Question: It's a real mystery. I created a base class:
### Generator.h
'''
class Generator
{
public:
Generator(int);
Generator();
virtual ~Generator() {};
//more virtual stuff follows
...
};
'''
### Generator.cpp
'''
Generator::Generator()
{
//nothing to do here
}
'''
Then I created a child class:
### LoopGenerator.h
'''
class LoopGenerator : public Generator
{
public:
LoopGenerator();
~LoopGenerator();
virtual void add(RandomStripe&);
///more stuff follows
...
protected:
unsigned int pointer;
std::vector<Generator*> stripes;
};
'''
### LoopGenerator.cpp
'''
LoopGenerator::LoopGenerator()
{
pointer = 0;
stripes = vector<Generator*>();
}
void LoopGenerator::add(Generator* stripe)
{
stripes.push_back(stripe);
}
'''
I then try to create the 'LoopGenerator' instance:
### main.cpp
'''
LoopGenerator gen = LoopGenerator();
gen.add(RandomStripe((unsigned int)seedval, 5,10, 231,231, 0,255, 0,255));
'''
You can see I called a method '.add'. The '.add' method but the constructor isn't. I actually thought 'LoopGenerator()' is a constructor call!
This is what happens with breakpoint on the constructor:

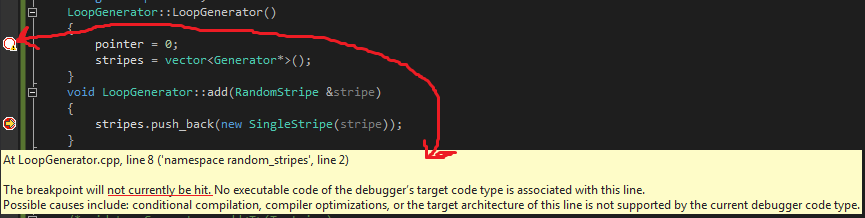
Answer: 'LoopGenerator' constructor is called in your code. The problem is on the side of debugger, which due to unknown reasons does not allow you to place breakpoint within the constructor. Output a log message in the constructor and you will see that it gets called.
BTW your line where you construct the object should be
'''
LoopGenerator gen;
'''
instead of
'''
LoopGenerator gen = LoopGenerator();
'''
(which is correct, but not idiomatic and not necessary). In the same way the statement
'''
stripes = vector<Generator*>();
'''
in the constructor is not necessary and may be omitted without changing your program meaning,